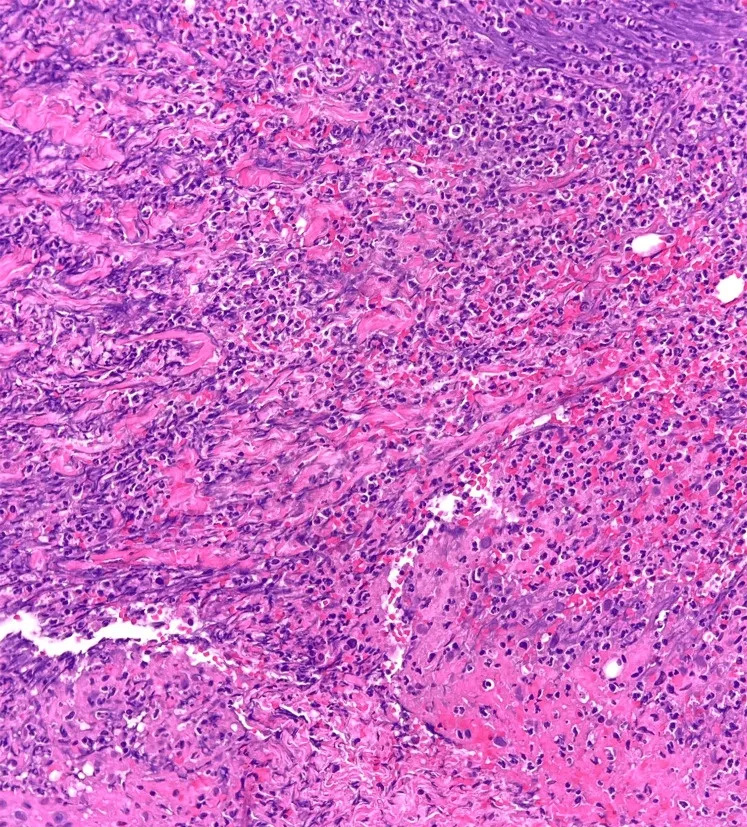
Histopathology displaying dense neutrophilic dermal infiltrate.
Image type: pathology (h&e)